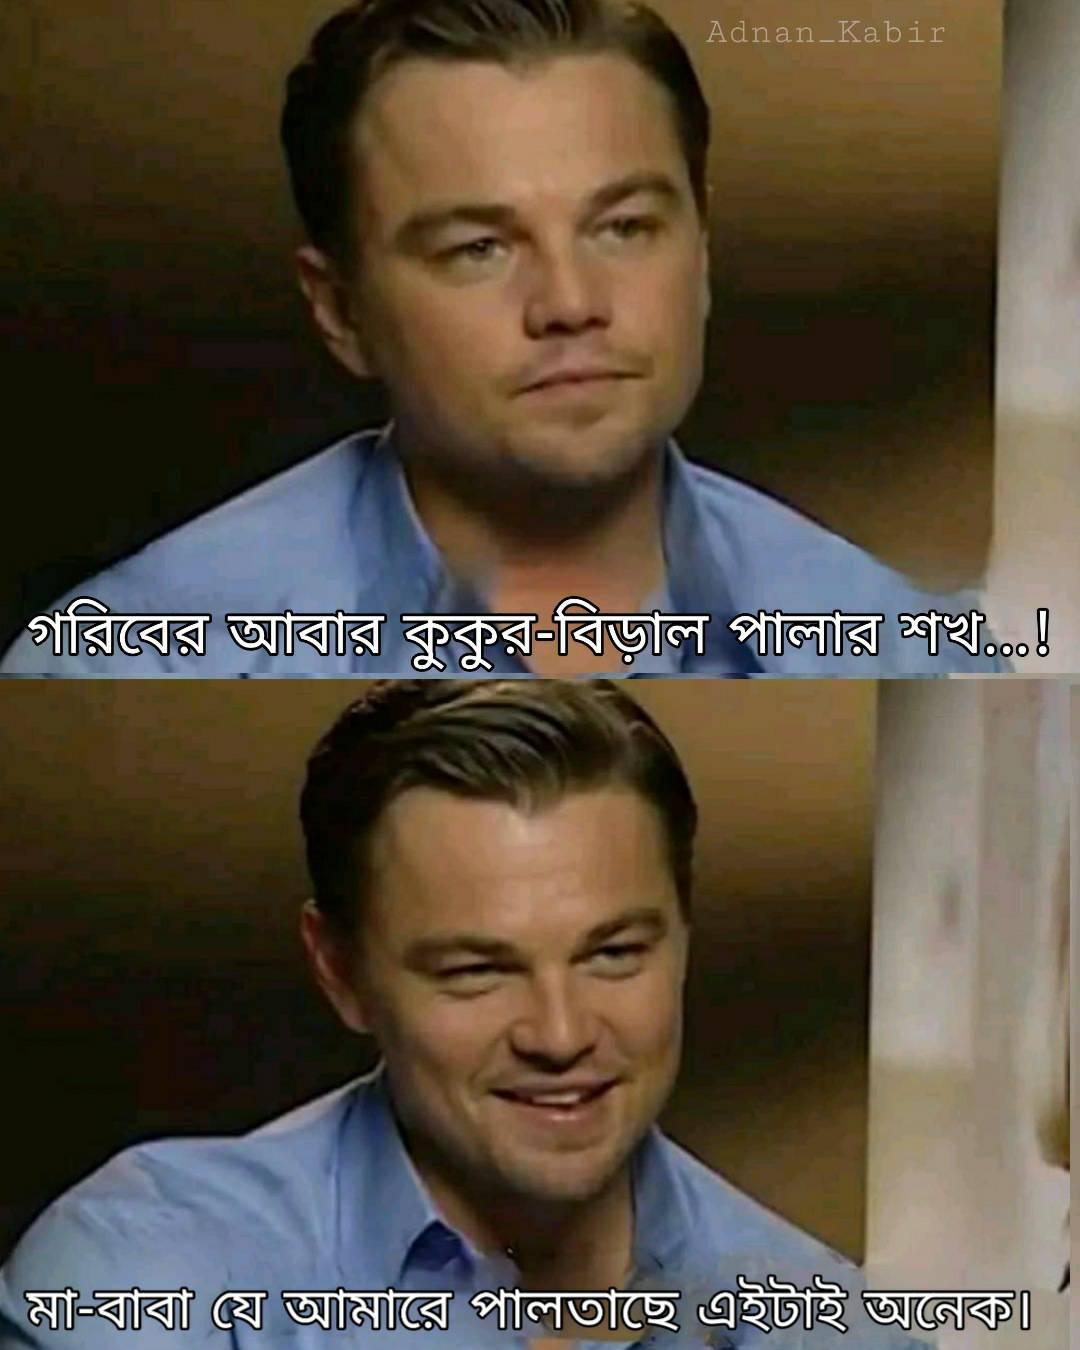
Caption: গরিবের আবার কুকুর - বিড়াল পালার শখ... !     মা-বাবা যে আমারে পালতাছে এইটাই অনেক ।
Label: non-hate